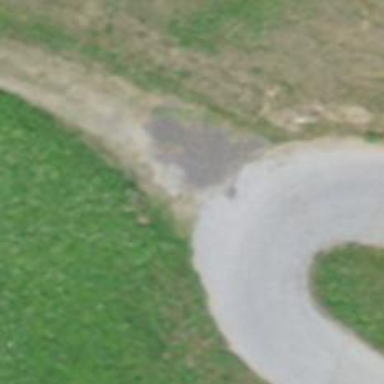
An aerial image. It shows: Fine gravel track which is alleyway with grade2 tracktype.